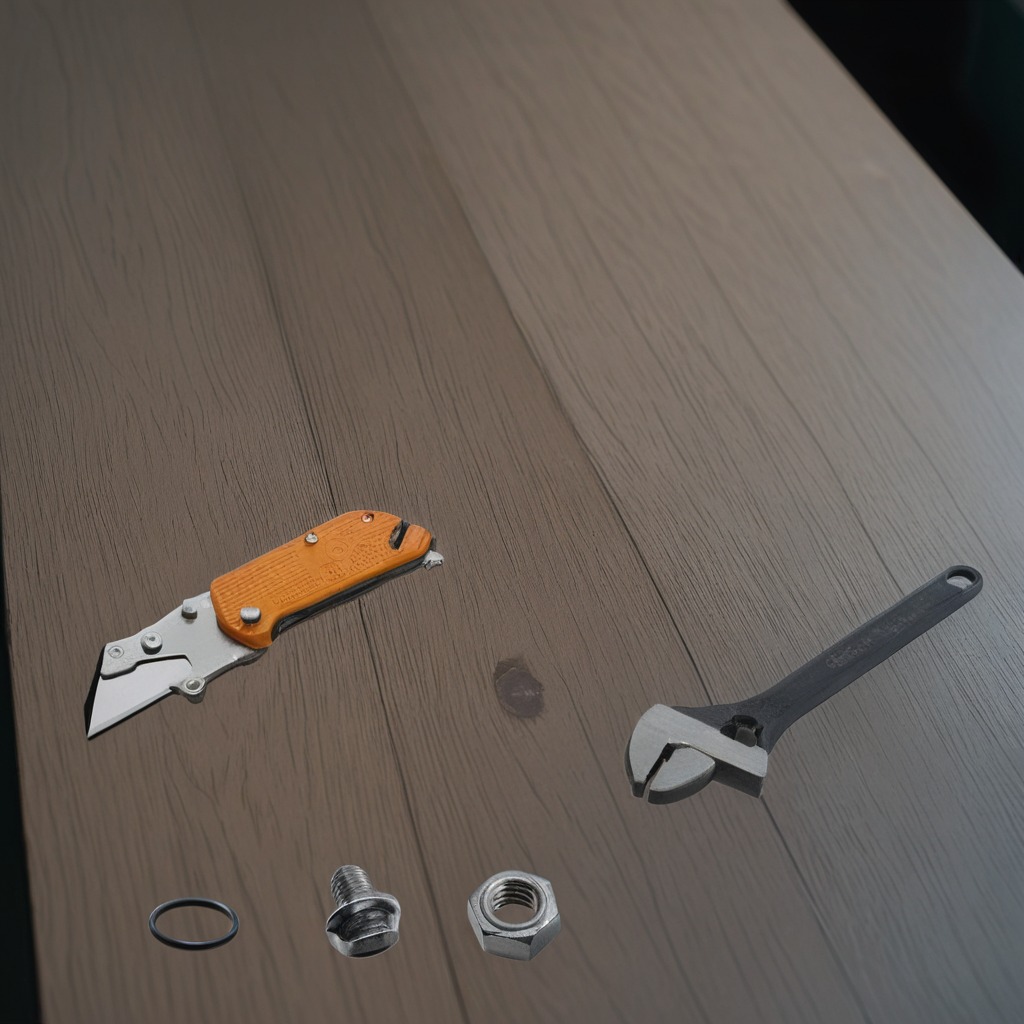
A rubber Oring, a utility knife, a metal machine screw, a metal nut, and a wrench are lying on a old table with faint burn marks in a small garage at twilight.